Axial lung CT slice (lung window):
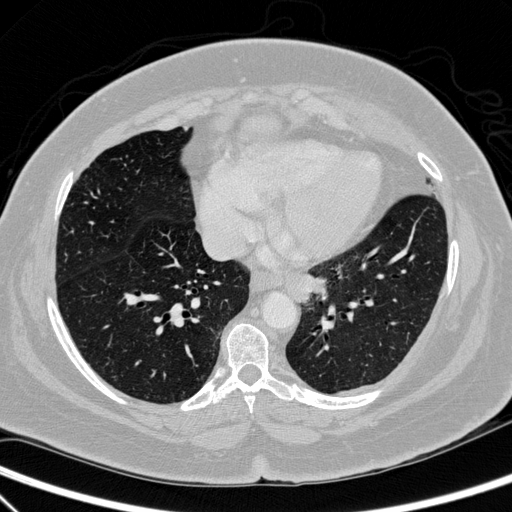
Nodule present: no